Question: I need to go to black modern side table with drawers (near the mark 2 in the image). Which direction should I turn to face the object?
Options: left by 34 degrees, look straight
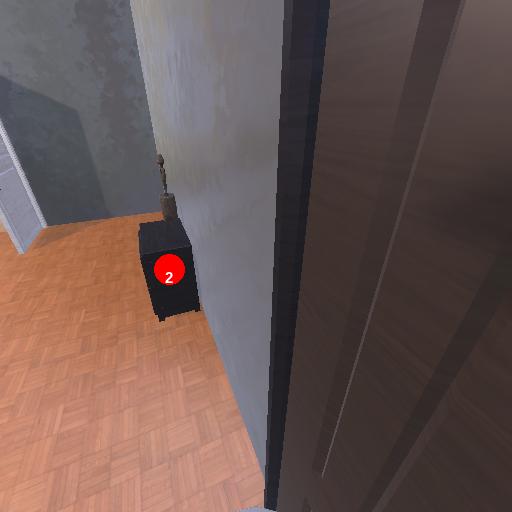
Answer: left by 34 degrees